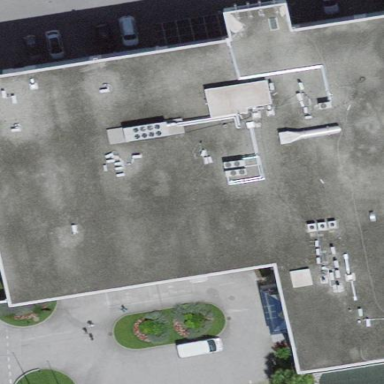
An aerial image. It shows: Industrial building.